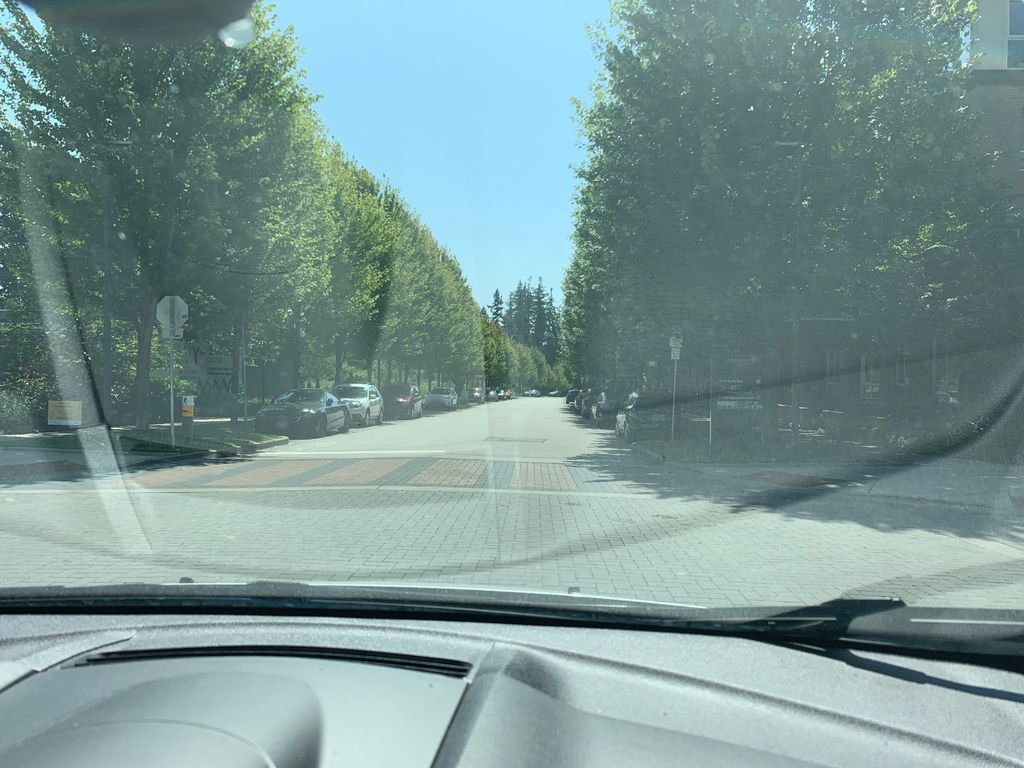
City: vancouver